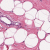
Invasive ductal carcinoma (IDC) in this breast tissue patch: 0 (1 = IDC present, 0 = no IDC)